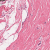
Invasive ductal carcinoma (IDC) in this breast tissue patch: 0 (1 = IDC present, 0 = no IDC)